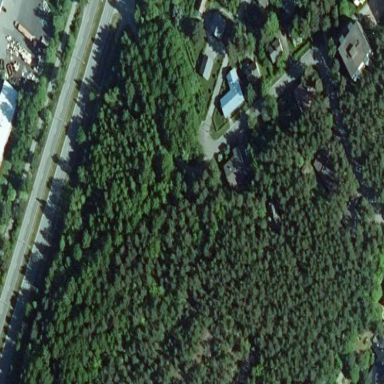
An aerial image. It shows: Forest with mix of leaf types.